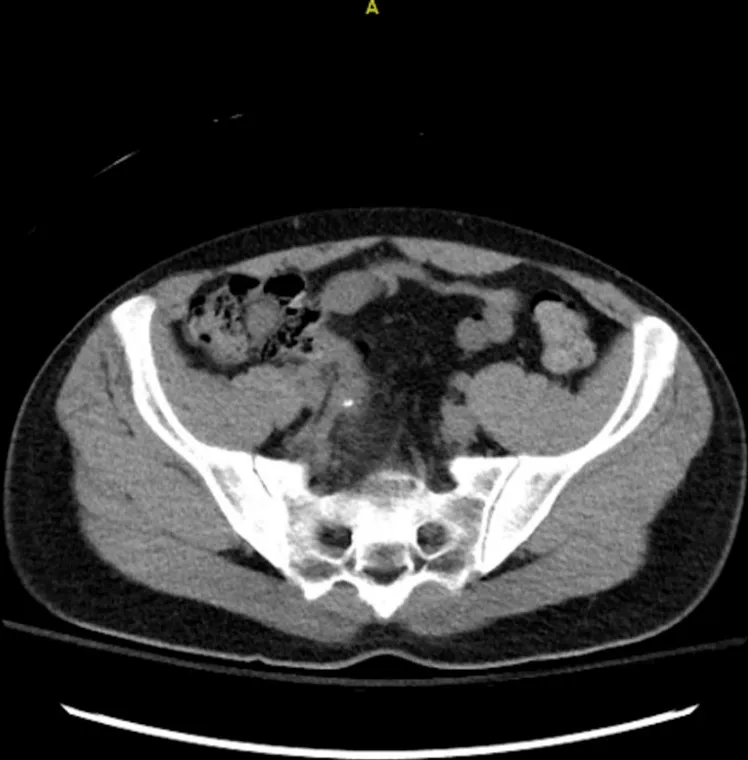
Computed tomography (CT) of abdomen and pelvis showing interval improvement in peri-appendiceal inflammation. Appendicolith is visible at tip of appendix in the right lower quadrant.
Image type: radiology (ct)